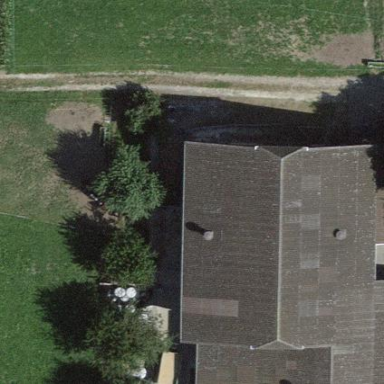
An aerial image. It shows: Farm building.